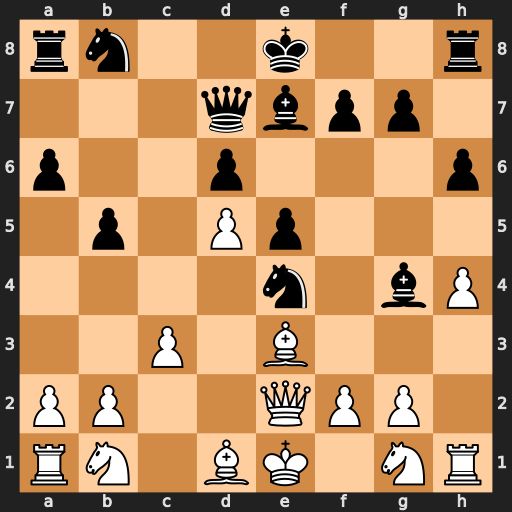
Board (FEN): rn2k2r/3qbpp1/p2p3p/1p1Pp3/4n1bP/2P1B3/PP2QPP1/RN1BK1NR
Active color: w
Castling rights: KQkq
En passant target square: -
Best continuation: Qxg4 Qxg4 Bxg4